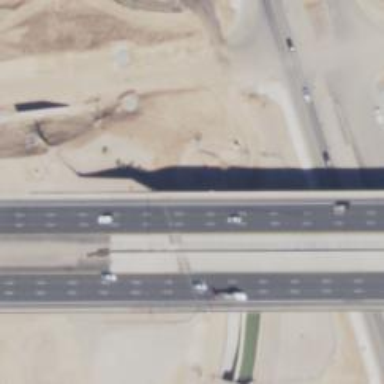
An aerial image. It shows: Motorway bridge with asphalt surface.